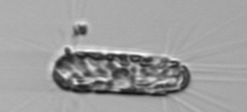
Label: Corethron_hystrix